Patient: sex F, age 71
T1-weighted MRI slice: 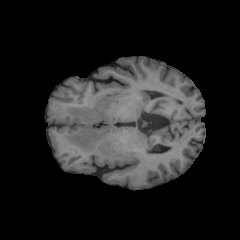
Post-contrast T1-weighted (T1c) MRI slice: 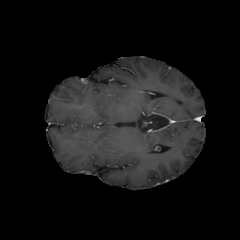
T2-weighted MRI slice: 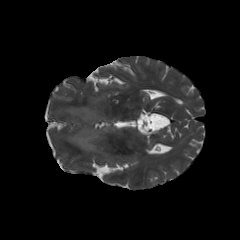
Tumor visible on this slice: yes
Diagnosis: Glioblastoma, IDH-wildtype
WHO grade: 4